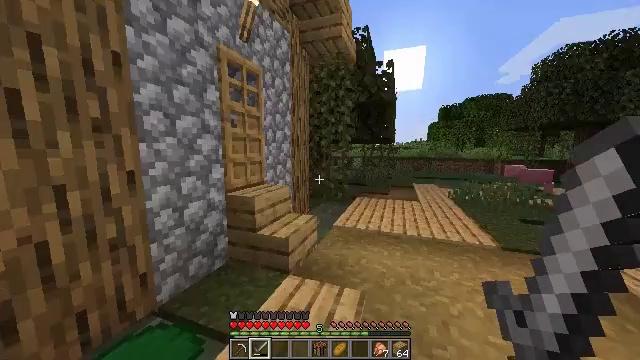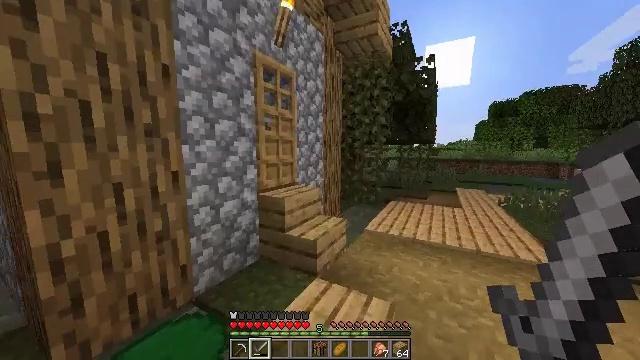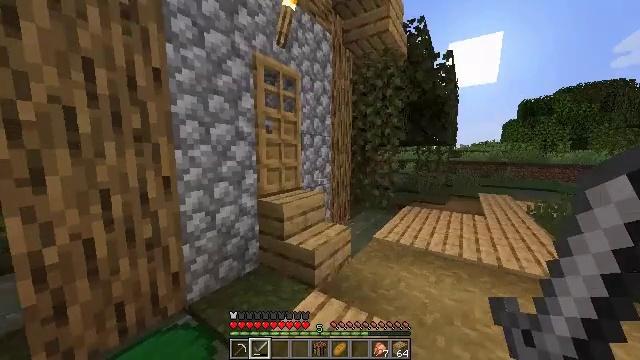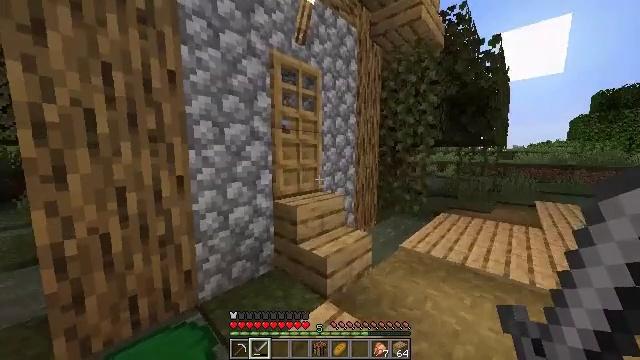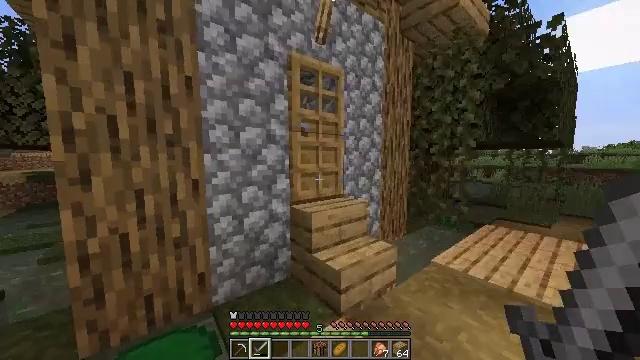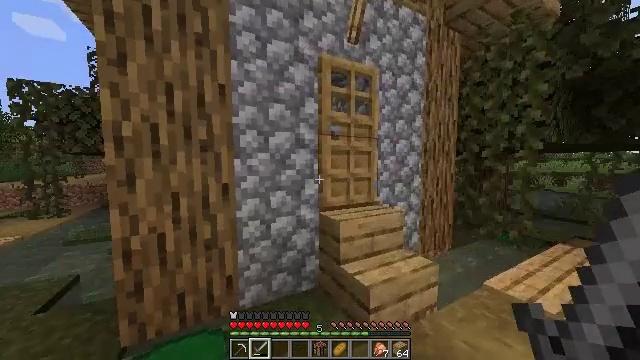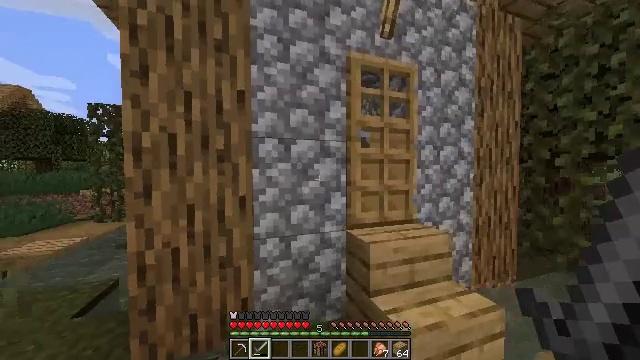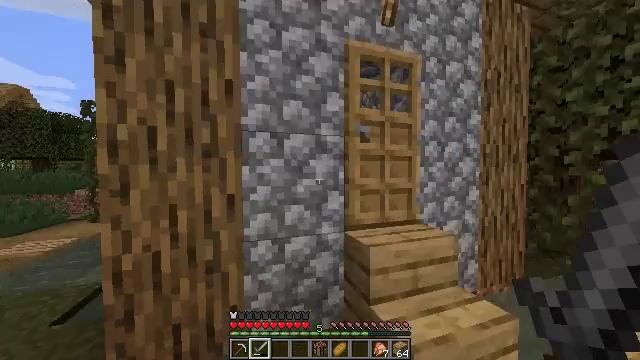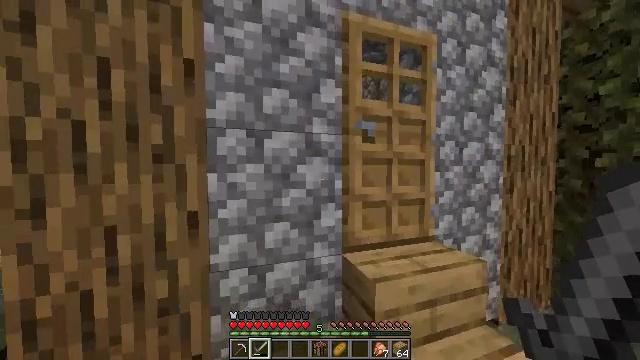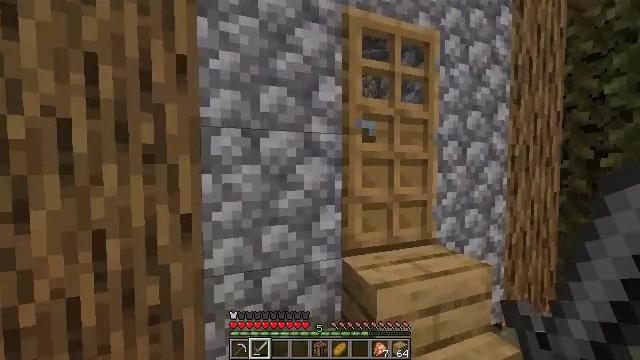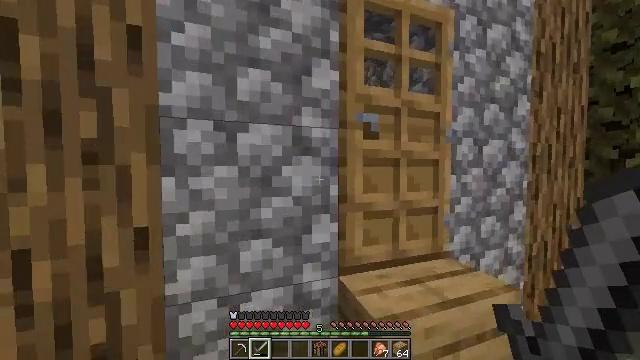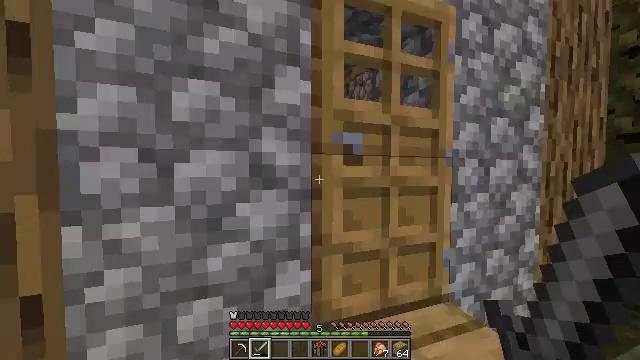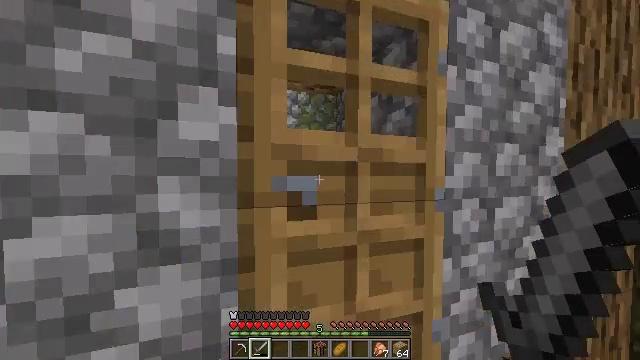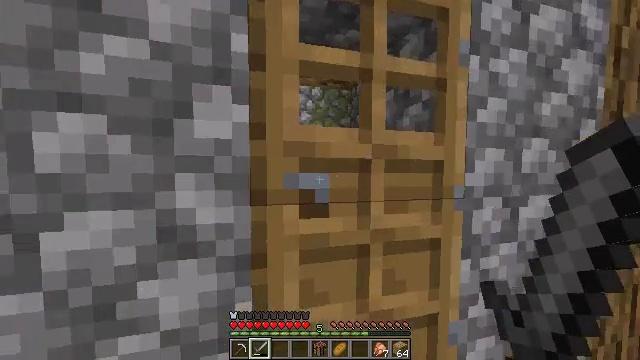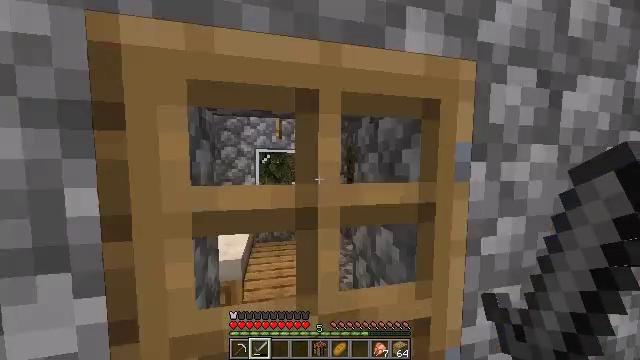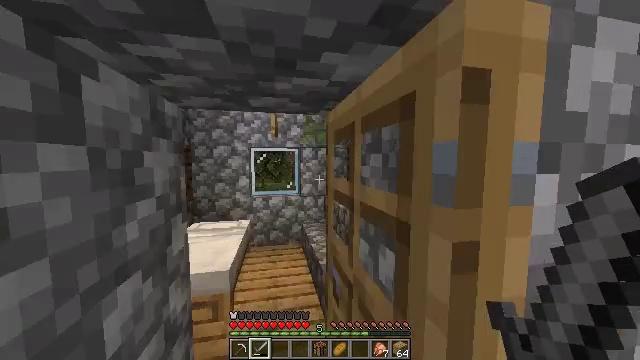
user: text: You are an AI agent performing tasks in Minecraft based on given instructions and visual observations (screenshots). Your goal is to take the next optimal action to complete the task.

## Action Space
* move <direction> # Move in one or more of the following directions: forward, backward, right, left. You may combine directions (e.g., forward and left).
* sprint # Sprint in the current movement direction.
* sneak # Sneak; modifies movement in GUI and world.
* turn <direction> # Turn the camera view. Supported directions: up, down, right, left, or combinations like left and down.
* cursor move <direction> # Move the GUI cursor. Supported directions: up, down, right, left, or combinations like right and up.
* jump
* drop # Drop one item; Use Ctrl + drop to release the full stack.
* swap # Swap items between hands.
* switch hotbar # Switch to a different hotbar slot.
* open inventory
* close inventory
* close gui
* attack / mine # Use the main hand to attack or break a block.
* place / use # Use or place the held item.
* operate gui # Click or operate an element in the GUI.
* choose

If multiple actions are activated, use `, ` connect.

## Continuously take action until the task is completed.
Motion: motion action
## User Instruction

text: Combat the chicken.
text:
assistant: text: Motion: move forward and move right, sprint, turn left
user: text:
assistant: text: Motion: move forward and move right, sprint, turn left
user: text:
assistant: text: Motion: move forward and move right, turn left
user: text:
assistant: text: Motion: move forward, turn left
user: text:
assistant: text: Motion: move forward, turn left and up
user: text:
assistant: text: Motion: move forward, turn left and up, use / place
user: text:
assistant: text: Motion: move forward, use / place
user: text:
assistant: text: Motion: move forward, use / place
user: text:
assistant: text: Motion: move forward, use / place
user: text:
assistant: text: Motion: move forward and move right, use / place
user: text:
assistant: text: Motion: move forward and move right
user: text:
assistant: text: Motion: move forward and move right, turn left
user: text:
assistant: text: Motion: move forward and move right, turn left and down
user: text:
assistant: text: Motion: move forward, turn left
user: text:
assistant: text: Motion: move forward, use / place
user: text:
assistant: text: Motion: move forward, use / place
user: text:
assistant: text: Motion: move forward, turn left, use / place
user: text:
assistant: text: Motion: turn left and down, use / place
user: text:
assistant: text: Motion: turn left and down
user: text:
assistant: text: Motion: turn left and down
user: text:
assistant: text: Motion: no_op
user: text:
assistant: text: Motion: no_op
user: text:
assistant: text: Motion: move forward and move left
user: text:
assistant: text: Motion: move forward and move left, turn right and down
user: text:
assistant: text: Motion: move forward and move left, turn right and down
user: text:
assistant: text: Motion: move forward, turn right and down
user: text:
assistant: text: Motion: turn down
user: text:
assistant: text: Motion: turn left and down
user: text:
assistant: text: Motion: turn left and down
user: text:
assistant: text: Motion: turn left and down